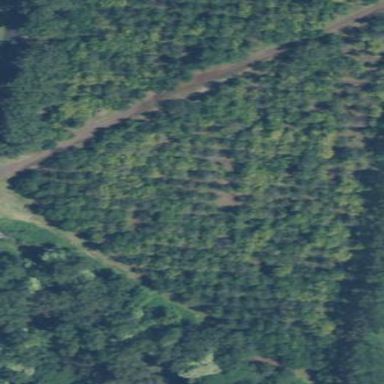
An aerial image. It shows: Orchard filled with macadamia trees.